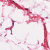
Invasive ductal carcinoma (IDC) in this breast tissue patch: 0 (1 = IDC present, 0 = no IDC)